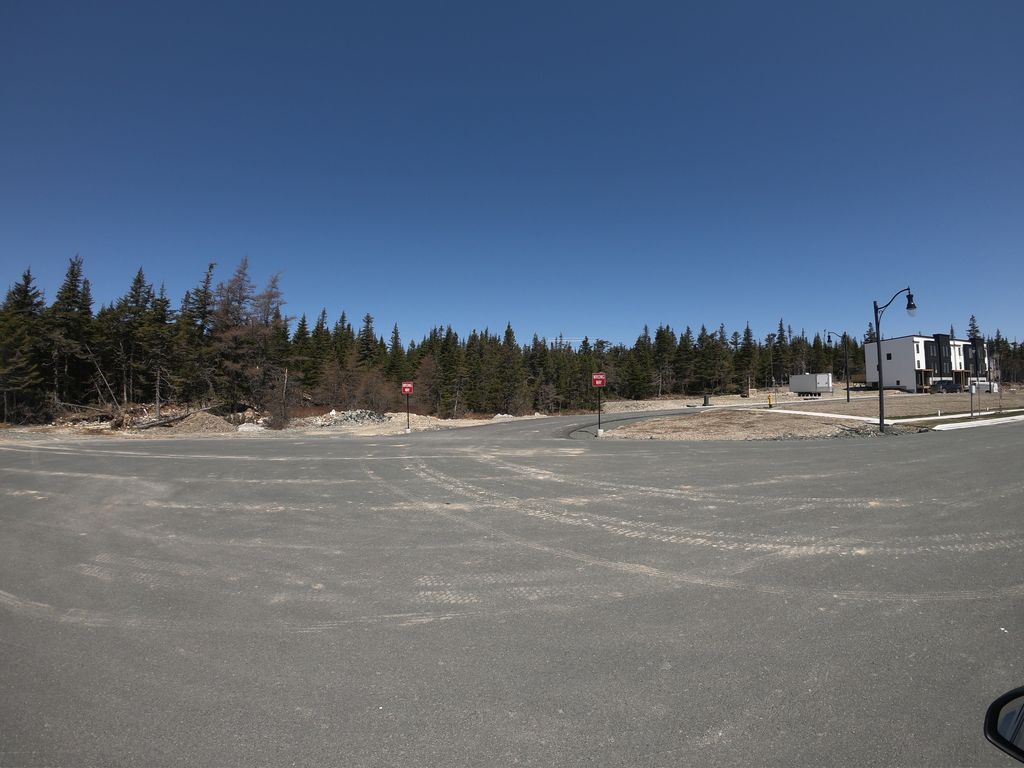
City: st_johns